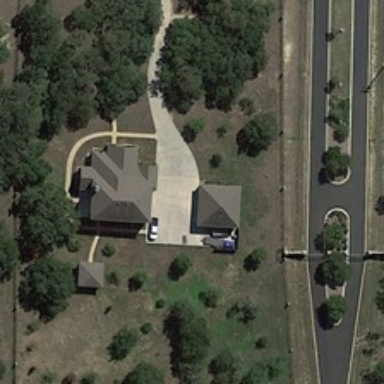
Several buildings are surrounded by some sparse green trees .